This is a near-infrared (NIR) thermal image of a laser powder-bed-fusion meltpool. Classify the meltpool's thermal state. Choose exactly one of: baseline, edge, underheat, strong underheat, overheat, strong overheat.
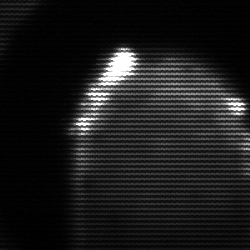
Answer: edge